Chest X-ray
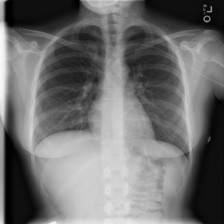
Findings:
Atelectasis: negative
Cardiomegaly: negative
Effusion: negative
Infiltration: negative
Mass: negative
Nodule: negative
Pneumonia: negative
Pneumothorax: negative
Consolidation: negative
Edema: negative
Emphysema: negative
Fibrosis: negative
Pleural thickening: negative
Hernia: negative